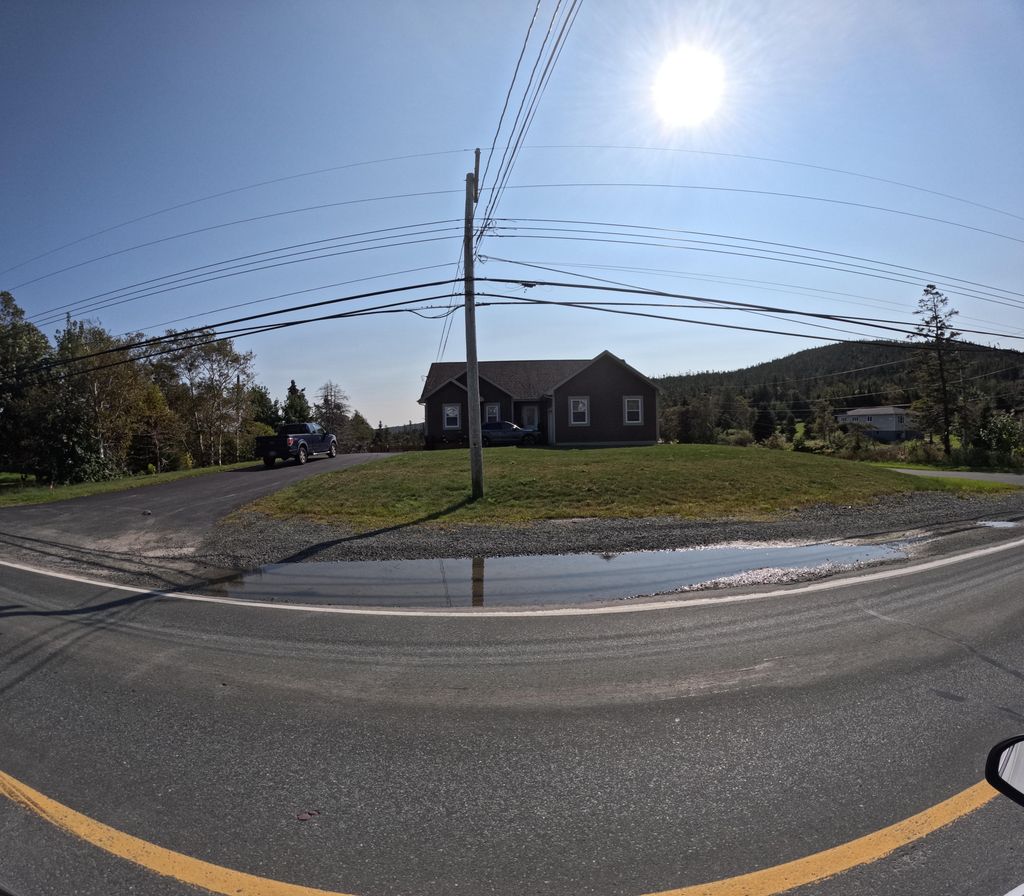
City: st_johns